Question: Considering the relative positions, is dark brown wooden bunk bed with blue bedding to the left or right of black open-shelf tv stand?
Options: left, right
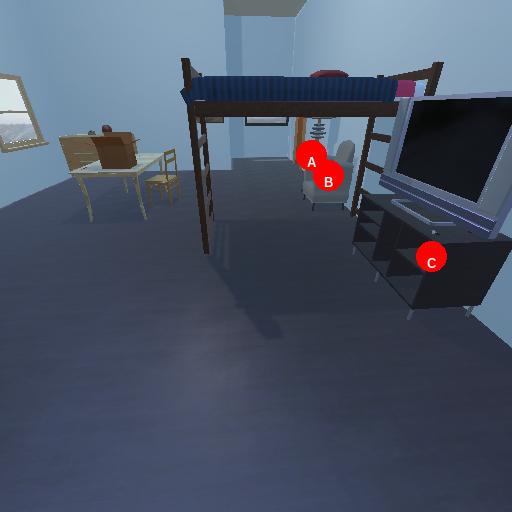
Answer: left